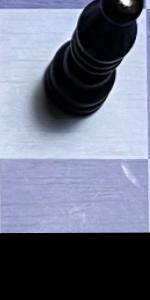
Label: Empty